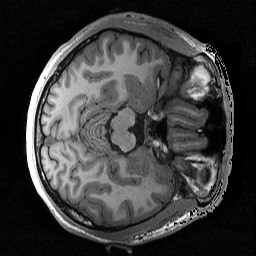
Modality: T1w
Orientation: axial